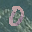
Label: 0